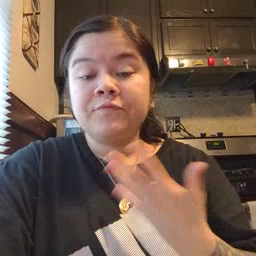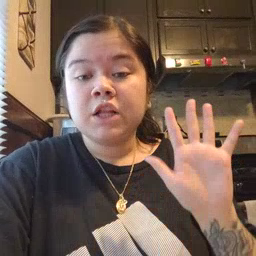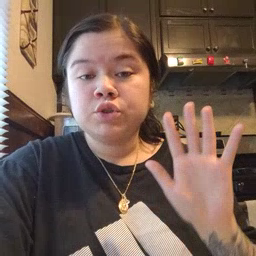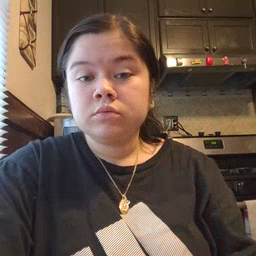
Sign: finish